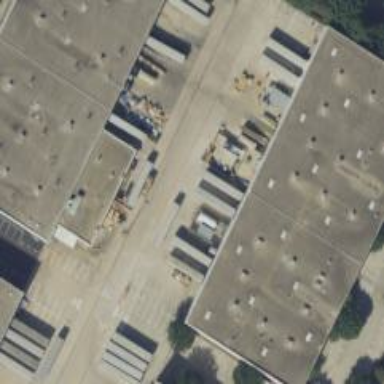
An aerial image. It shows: Industrial building.